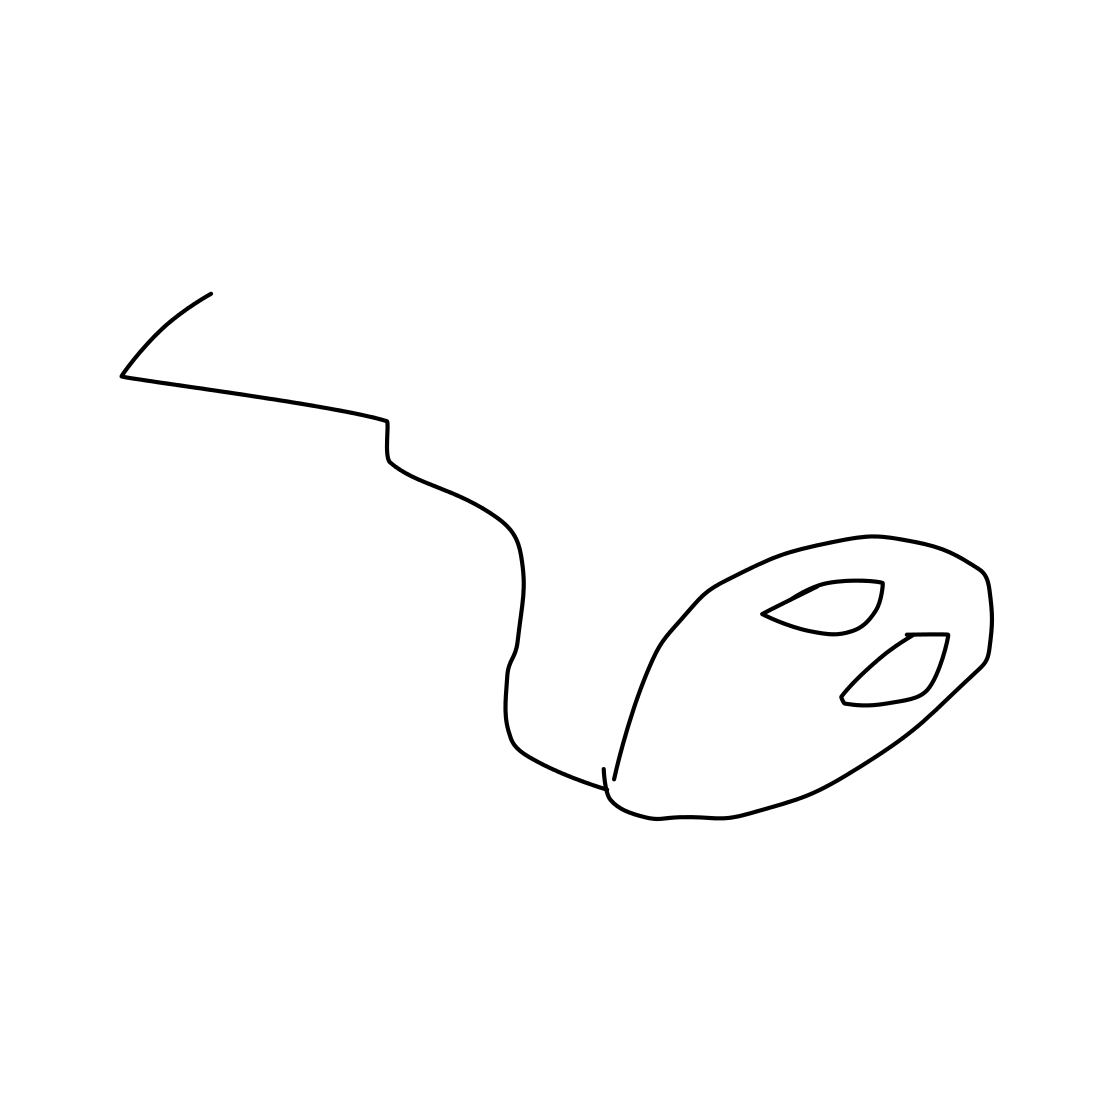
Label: computer-mouse